Field crop: tomato
Growth stage: 1
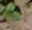
Species: solanum